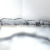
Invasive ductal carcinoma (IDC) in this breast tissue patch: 0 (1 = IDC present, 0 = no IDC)